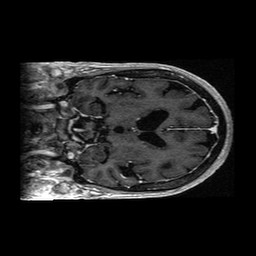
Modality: T1w
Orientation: coronal
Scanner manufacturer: ge
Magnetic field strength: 1.5 T
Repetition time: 0.00846 s
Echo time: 0.003156 s